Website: lowes
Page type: billing-address
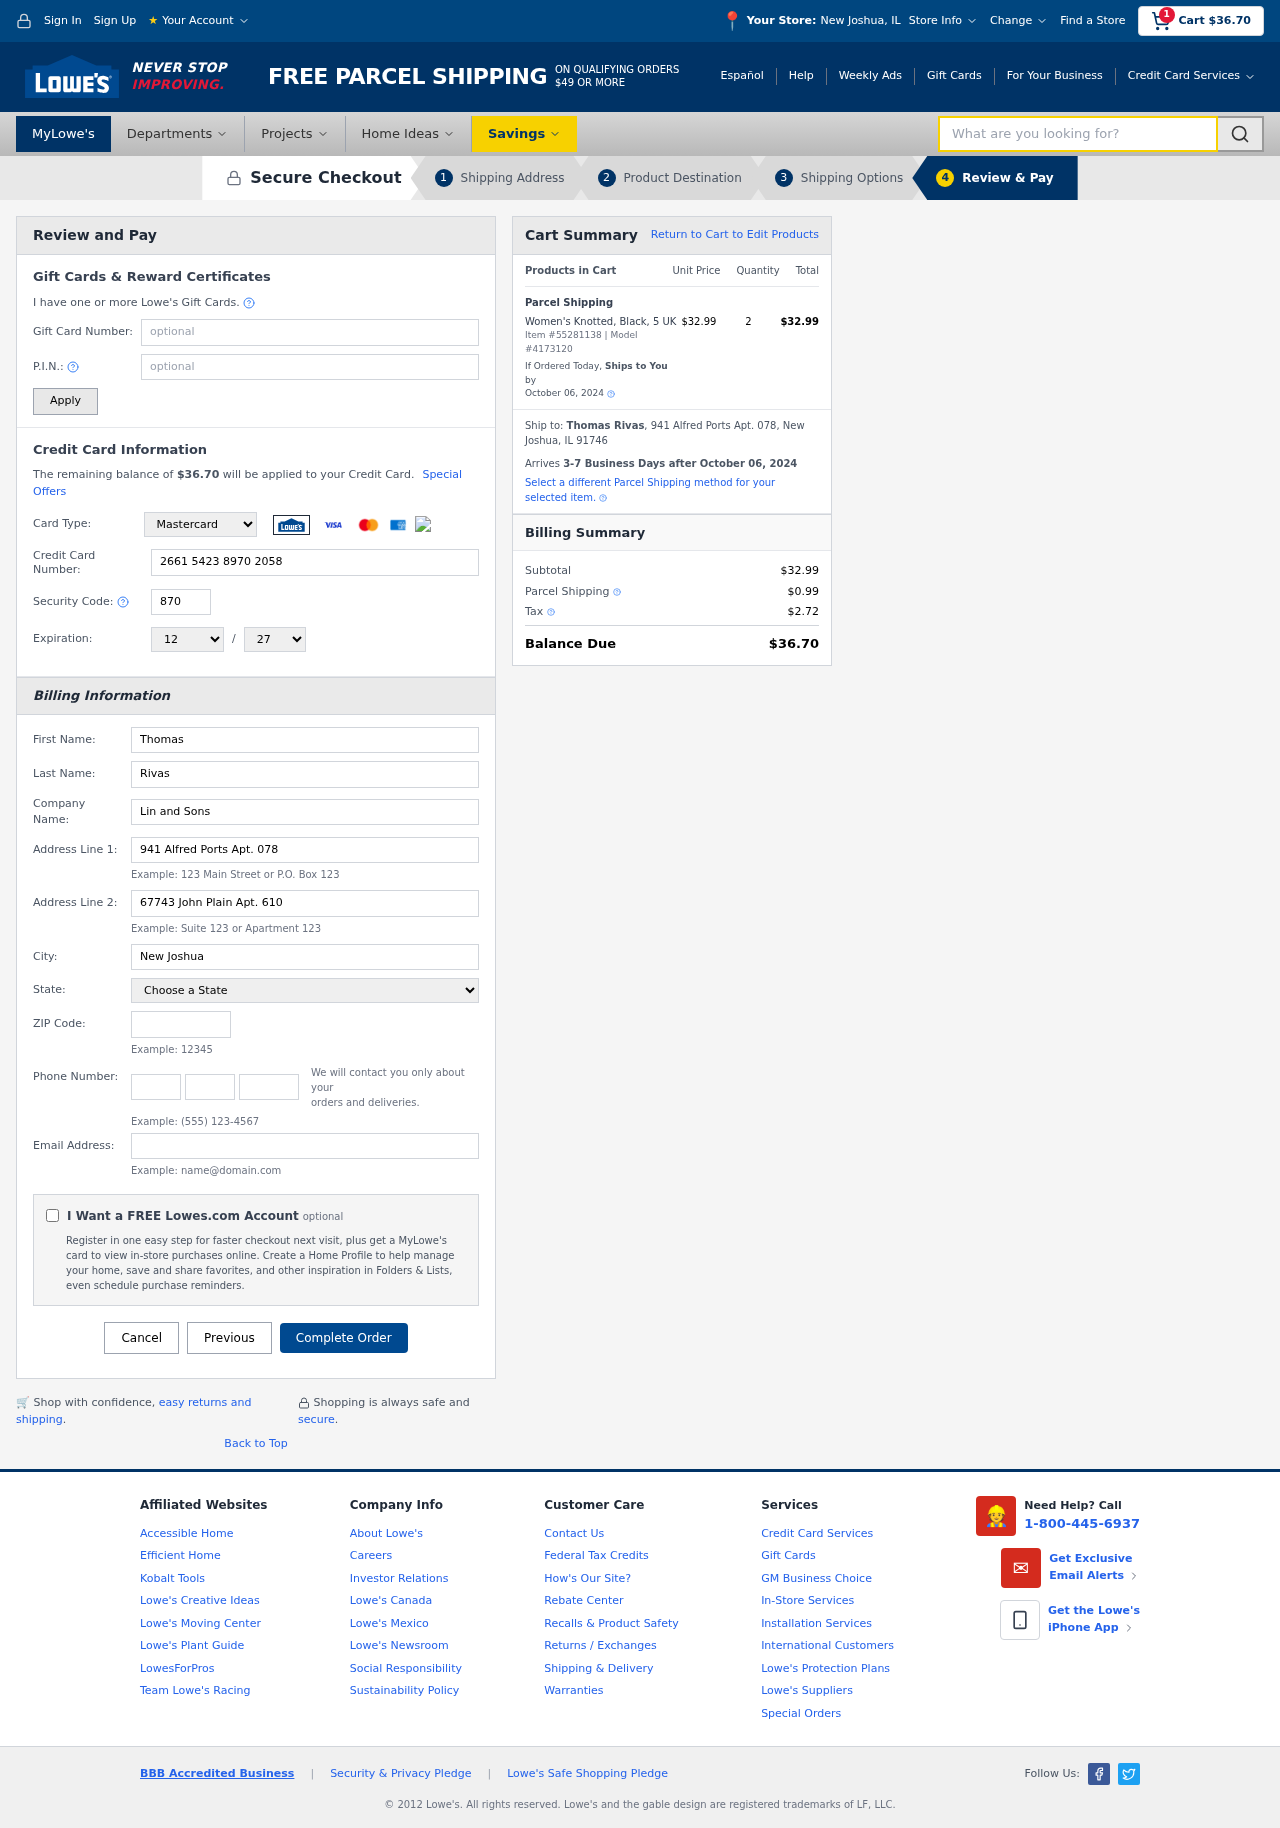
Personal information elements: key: PII_CARD_CVV
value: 870
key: PII_CARD_EXPIRY_MONTH
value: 12
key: PII_CARD_EXPIRY_YEAR
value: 27
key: PII_CARD_NUMBER
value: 2661 5423 8970 2058
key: PII_CARD_TYPE
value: Mastercard
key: PII_CITY
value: New Joshua
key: PII_CITY_STATE
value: New Joshua, IL
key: PII_COMPANY
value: Lin and Sons
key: PII_EMAIL
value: trivas@yahoo.com
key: PII_FIRSTNAME
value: Thomas
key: PII_FULLNAME
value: Thomas Rivas
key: PII_LASTNAME
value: Rivas
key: PII_PHONE_AREA
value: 762
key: PII_PHONE_PREFIX
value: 610
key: PII_PHONE_SUFFIX
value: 8288
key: PII_POSTCODE
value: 91746
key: PII_STATE
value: Illinois
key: PII_STREET
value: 941 Alfred Ports Apt. 078
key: PII_STREET2
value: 67743 John Plain Apt. 610
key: PII_CITY_STATE_ZIP
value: New Joshua, IL 91746
Product elements: key: PRODUCT1_NAME
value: Women's Knotted, Black, 5 UK
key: PRODUCT1_PRICE
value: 32.99
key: PRODUCT1_QUANTITY
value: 2
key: PRODUCT_ITEM_NUMBER
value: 55281138
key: PRODUCT_MODEL_NUMBER
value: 4173120
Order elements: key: ORDER_SUBTOTAL
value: $36.70
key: ORDER_TOTAL
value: $36.70
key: ORDER_SHIPPING_DATE
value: October 06, 2024
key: ORDER_SUBTOTAL
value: $32.99
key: ORDER_DELIVERY_DATE
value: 3-7 Business Days after October 06, 2024
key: ORDER_SHIPPING_DATE2
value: October 06, 2024
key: ORDER_SUBTOTAL2
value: $32.99
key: ORDER_SHIPPING_COST
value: $0.99
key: ORDER_TAX
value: $2.72
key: ORDER_TOTAL2
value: $36.70
Search elements: key: HEADER_SEARCH
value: What are you looking for?